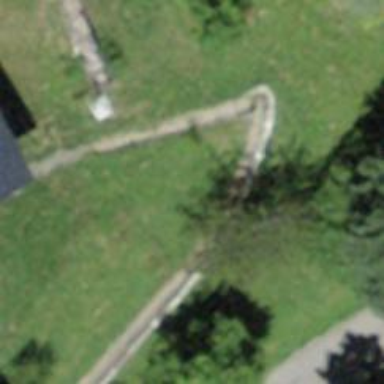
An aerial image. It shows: Path on the ground.